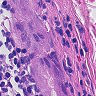
Metastatic tissue present: yes